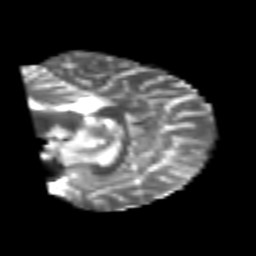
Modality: T2w
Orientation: sagittal
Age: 25
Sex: male
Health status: healthy